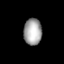
Tissue: lung
Cell type: Epithelial cells
Senescence score: 0.2403
Nuclear area (px): 469
Mean DAPI intensity: 165.38